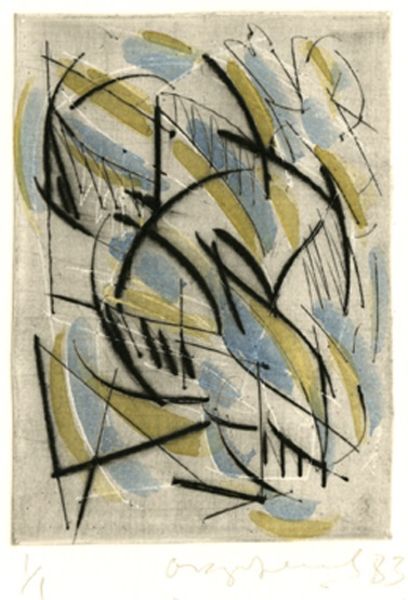
Titel: No. 659, No. 659
Künstler: Oleg Kudriashov
Standort: Amherst (Massachusetts, USA)
Institution: Mead Art Museum, Amherst College
Schlagwörter: blue, oil, white, black, green, grey, yellow, print, paper, line, abstract, kandinsky, watercolor, pastel, forms, lines, shapes, chalk, wash, round, rectangular, 19th century, circular